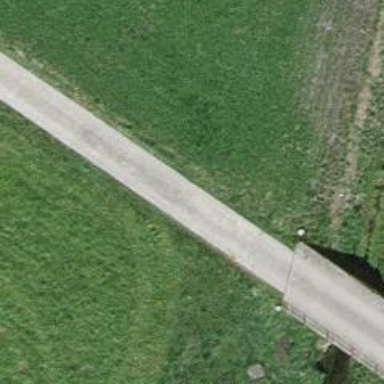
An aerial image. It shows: Unclassified road with bridge. The road surface is of grade1 quality.